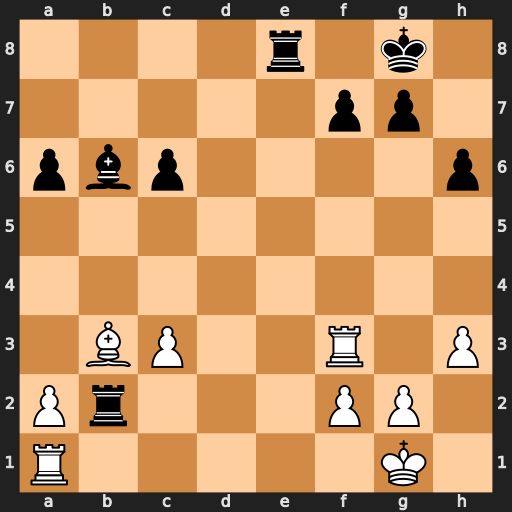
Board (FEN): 4r1k1/5pp1/pbp4p/8/8/1BP2R1P/Pr3PP1/R5K1
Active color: w
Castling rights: -
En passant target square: -
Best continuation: Bxf7+ Kh7 Bxe8